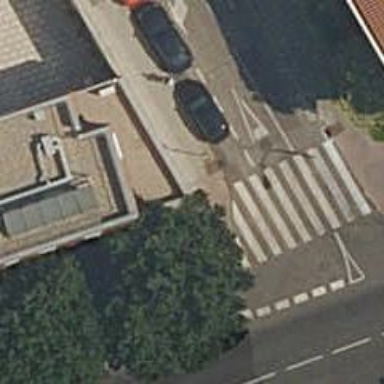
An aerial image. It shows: Footway made of paving stones.